Question: I am using GridView in my Android application.
As you can see, I am using it for a 'mini' calendar.
This is my code to 'update the calendar' and put the information into the grid.
'''
items.add(name + "
" + time + "
" + amount);
ArrayAdapter<String> adapter = new ArrayAdapter<String>(this, android.R.layout.simple_list_item_1, items);
gridview.setAdapter(adapter);
'''
However, is there a way I can specify to the GridView where I want to put this item? Is there a method to do this? For example, if the tab that is highlighted is Sunday and a new medication is added, I want it to go under Sunday always.
As of now, it travels to the right (so, when I keep adding in medications, it goes under Sunday first, then Monday, then Tuesday, etc.)
Thanks for all of your help!
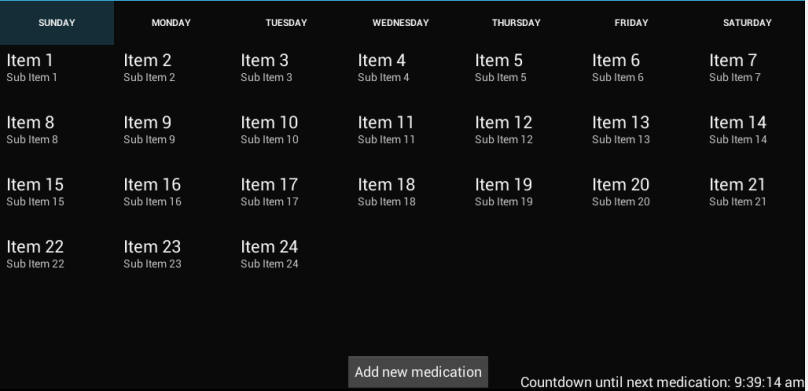
Answer: It looks like you've come a long way with your 'GridView' so far, but I figured I should point out that there are other options.
1. For >= API 11+, check out CalenderView (from the Android public SDK).
2. For < API 11, there are a few open source libraries you could use. I've heard good things about Android-Calender-View and CalenderView (both third-party libraries).